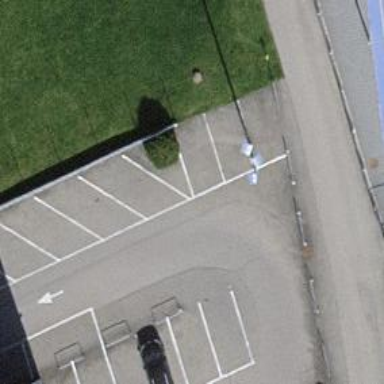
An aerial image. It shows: Parking aisle designated as service road.